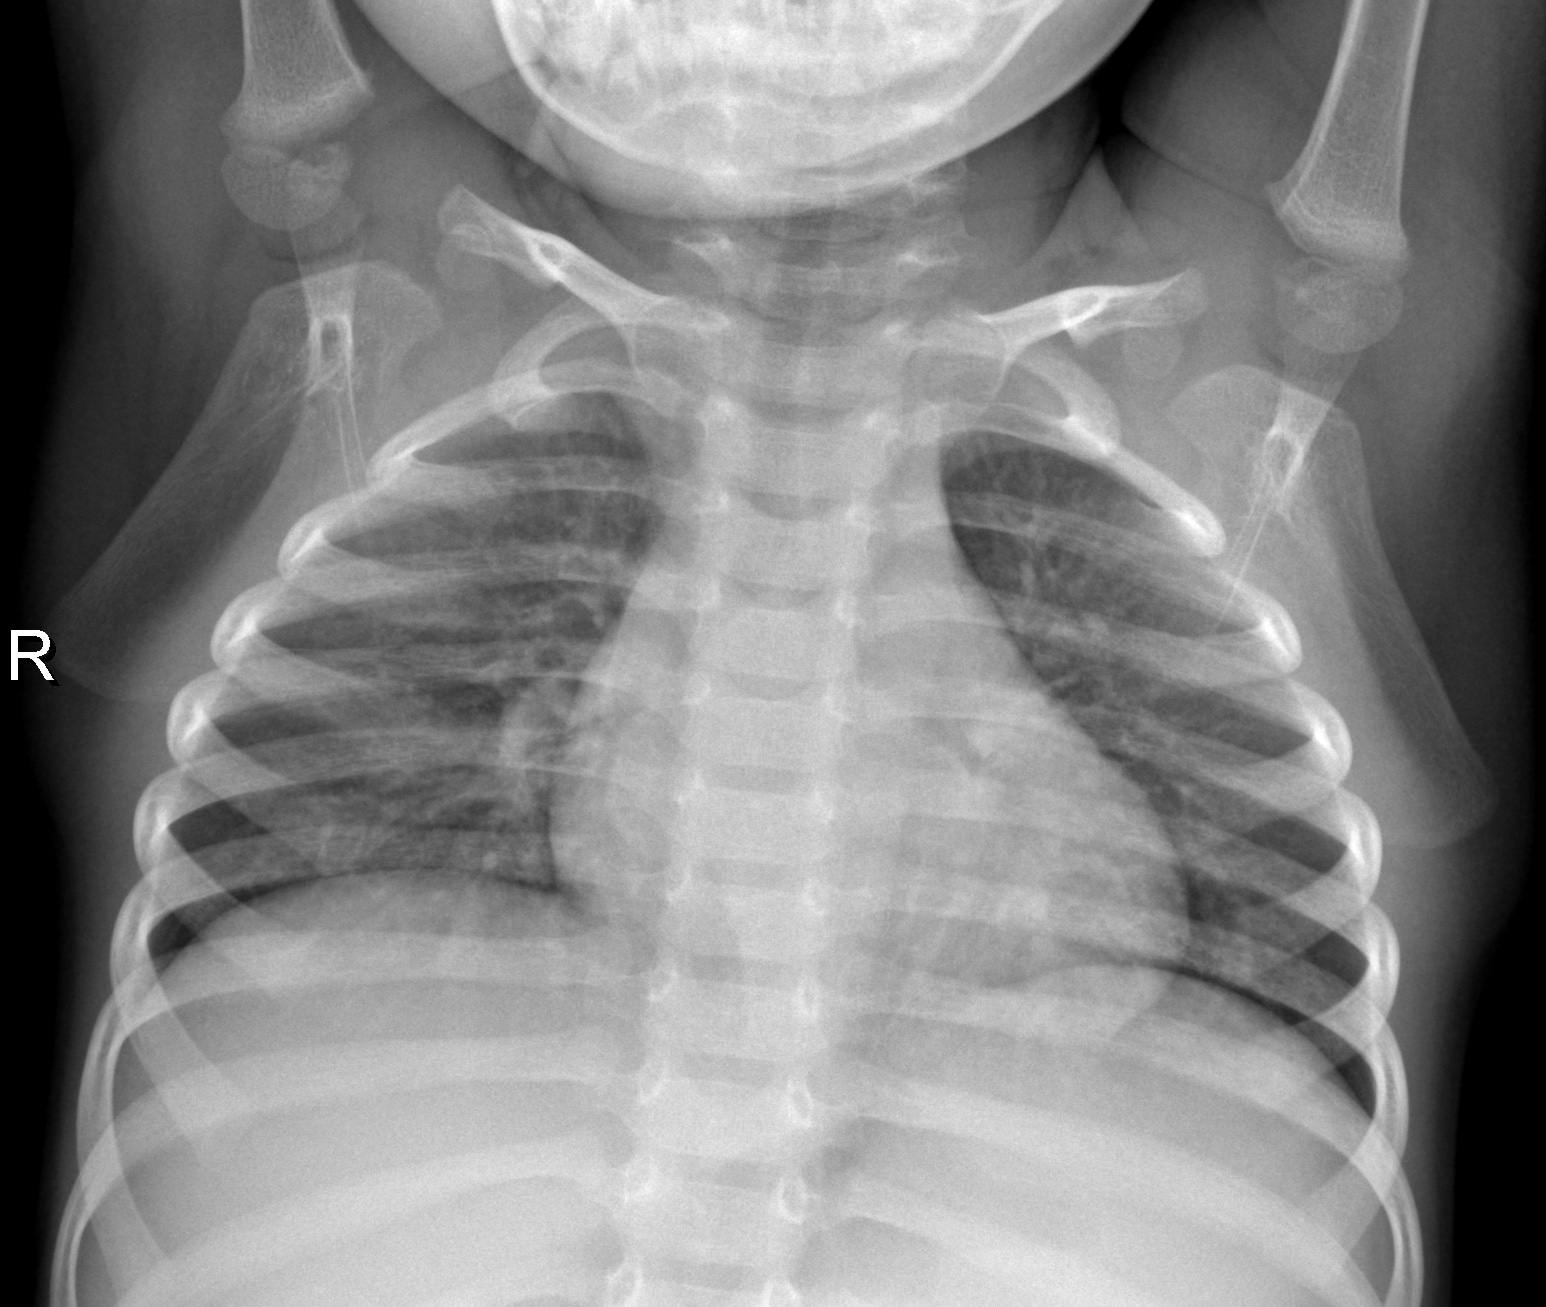
Diagnosis: NORMAL